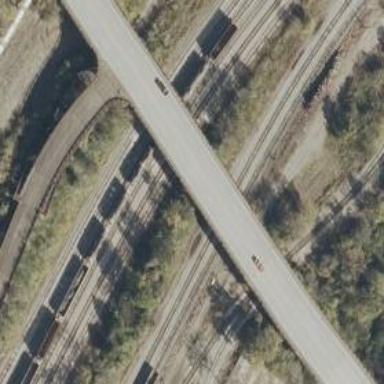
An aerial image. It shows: Railway yard used for servicing trains.